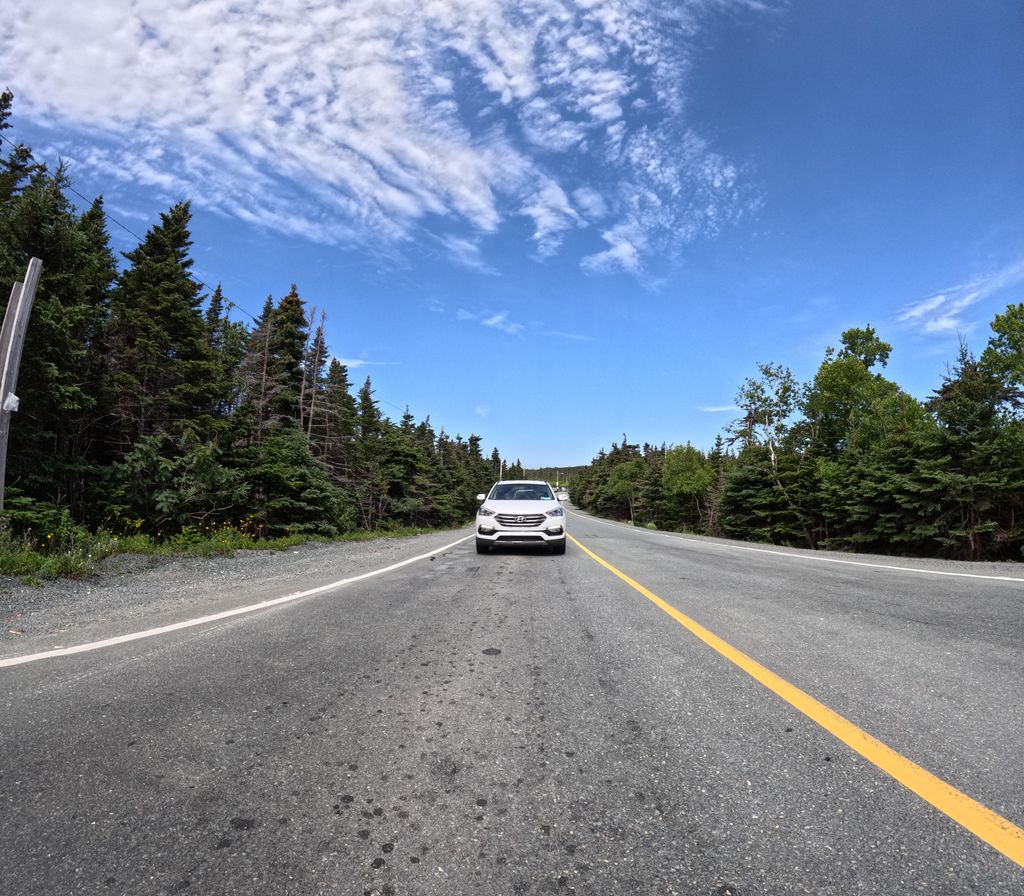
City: st_johns